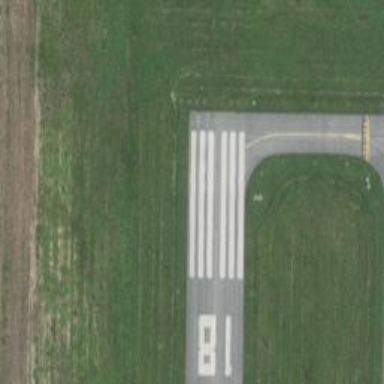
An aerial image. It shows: View of taxiway at the airport.